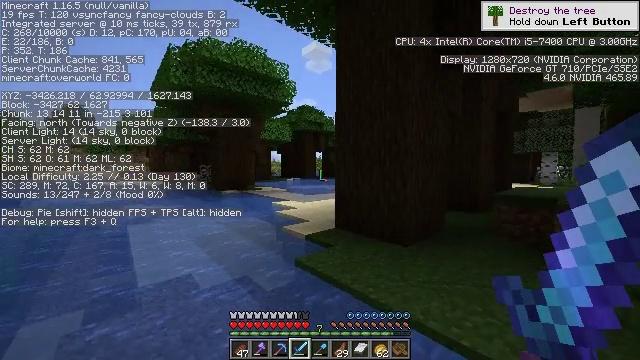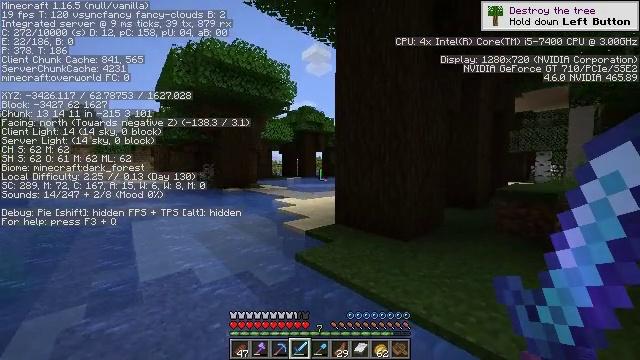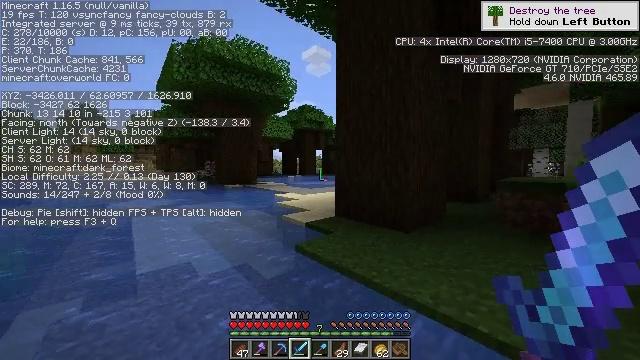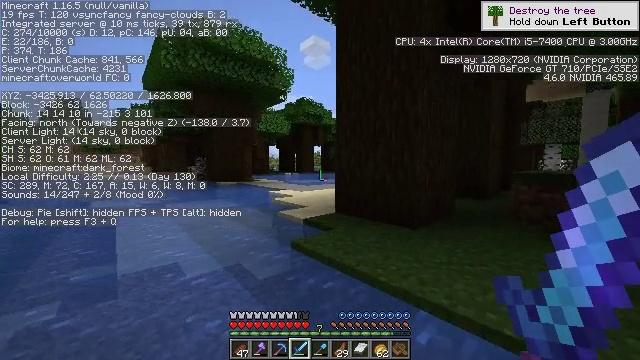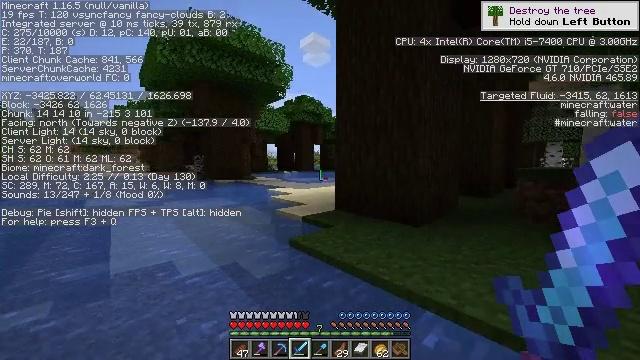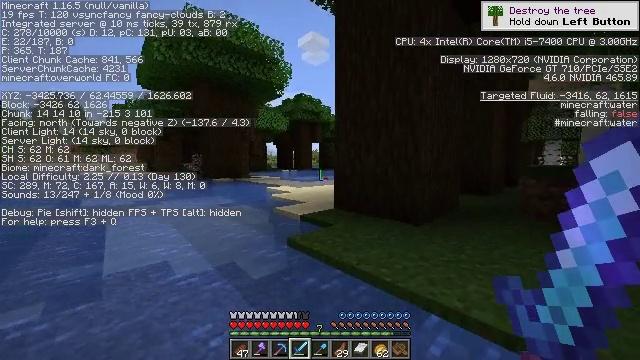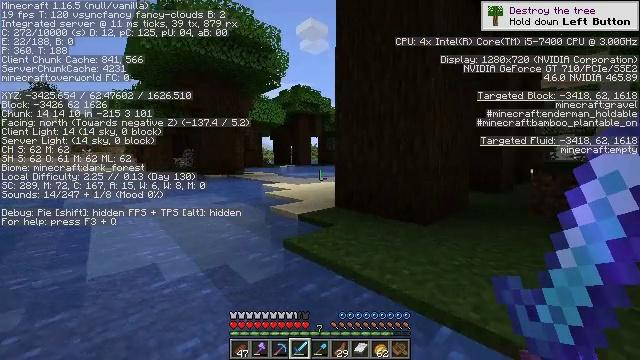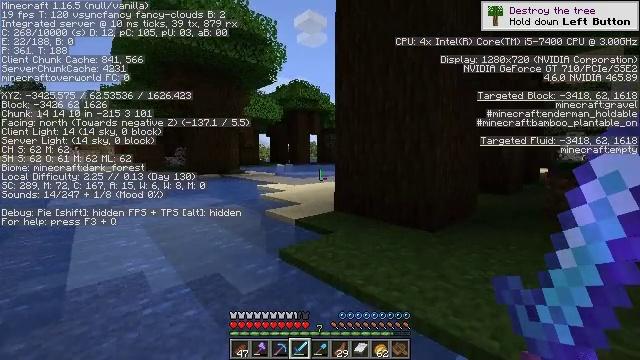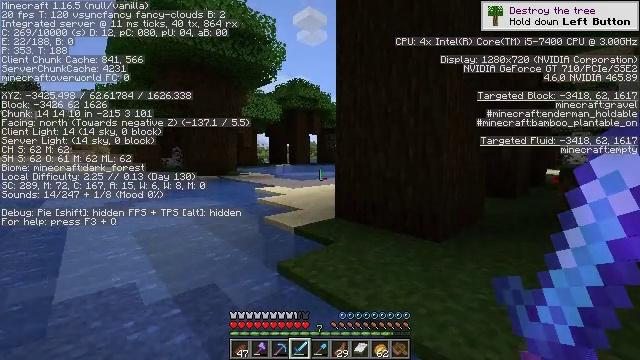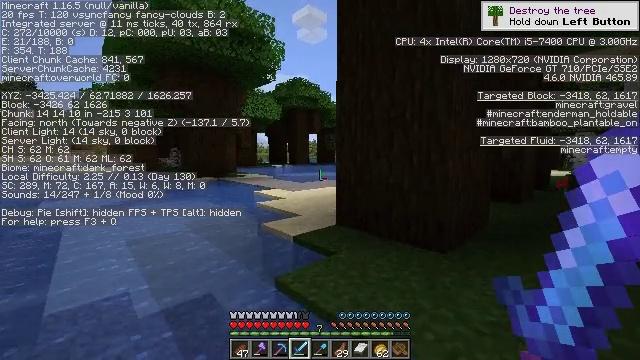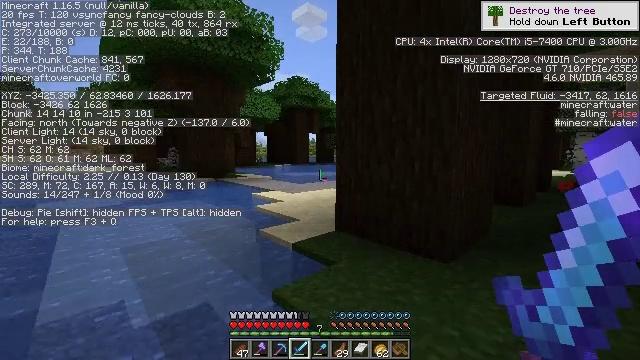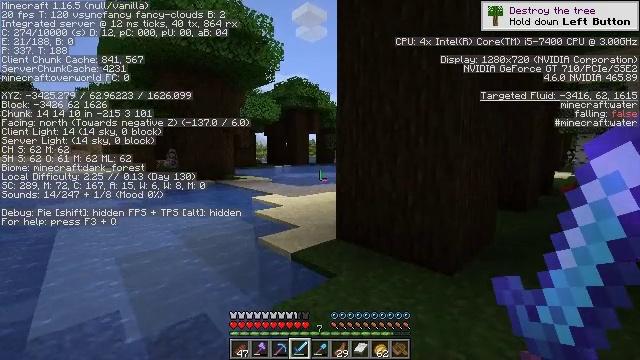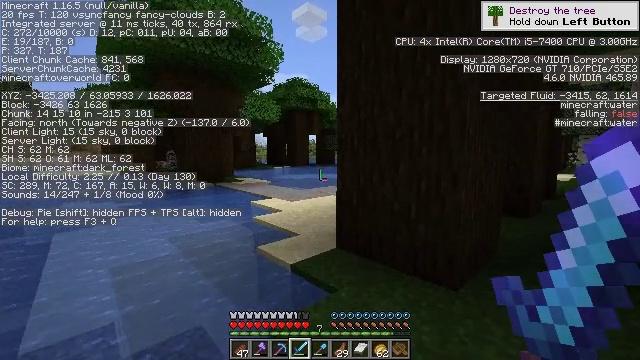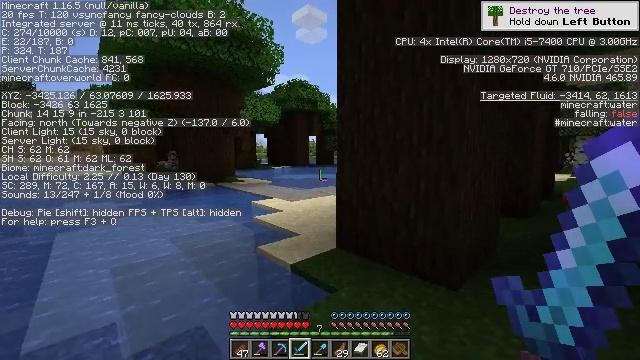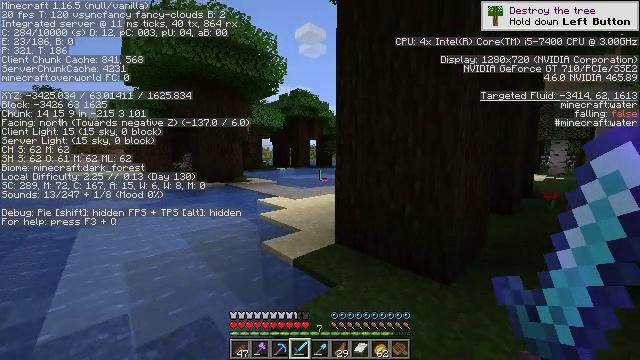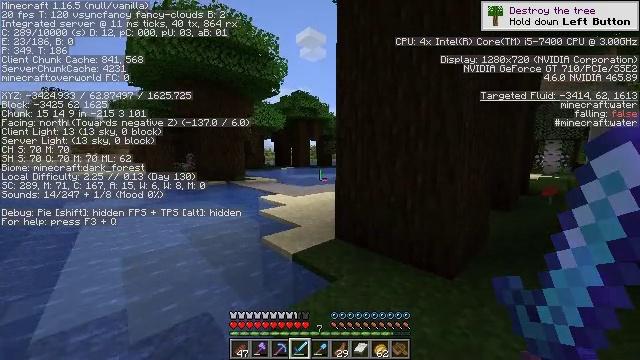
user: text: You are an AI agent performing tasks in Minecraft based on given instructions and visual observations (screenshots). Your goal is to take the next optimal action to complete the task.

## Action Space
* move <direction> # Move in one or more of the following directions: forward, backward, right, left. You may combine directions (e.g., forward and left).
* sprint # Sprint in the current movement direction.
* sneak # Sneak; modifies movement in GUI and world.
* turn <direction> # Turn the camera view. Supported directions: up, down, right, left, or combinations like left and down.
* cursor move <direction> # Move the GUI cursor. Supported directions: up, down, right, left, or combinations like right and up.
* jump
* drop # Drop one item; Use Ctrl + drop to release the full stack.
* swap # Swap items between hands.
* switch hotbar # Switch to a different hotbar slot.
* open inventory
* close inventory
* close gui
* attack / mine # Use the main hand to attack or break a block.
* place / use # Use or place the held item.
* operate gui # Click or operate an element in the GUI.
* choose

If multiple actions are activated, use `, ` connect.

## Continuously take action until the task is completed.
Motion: motion action
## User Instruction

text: Kill mobs.
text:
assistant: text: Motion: move forward, sprint, jump
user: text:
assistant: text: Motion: move forward, sprint, jump
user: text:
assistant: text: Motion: move forward, sprint, jump
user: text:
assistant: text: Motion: move forward, sprint, jump
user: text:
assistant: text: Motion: move forward, sprint, jump
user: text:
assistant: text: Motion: move forward, sprint, jump
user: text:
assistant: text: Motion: move forward, sprint, jump
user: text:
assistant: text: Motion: move forward, sprint, jump
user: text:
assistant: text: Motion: move forward, sprint, jump
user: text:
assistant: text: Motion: move forward, sprint, jump
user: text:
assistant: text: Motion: move forward, sprint, jump
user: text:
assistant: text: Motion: move forward, sprint, jump
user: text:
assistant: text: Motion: move forward, sprint, jump
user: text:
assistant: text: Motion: move forward, sprint, jump
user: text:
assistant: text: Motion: move forward, sprint, jump
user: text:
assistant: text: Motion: move forward, sprint, jump
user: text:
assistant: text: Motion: move forward, sprint, jump
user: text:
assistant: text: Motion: move forward, sprint, jump
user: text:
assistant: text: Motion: move forward, sprint, jump
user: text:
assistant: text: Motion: move forward, sprint, jump
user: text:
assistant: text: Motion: move forward, sprint, jump
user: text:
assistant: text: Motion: move forward, sprint, jump
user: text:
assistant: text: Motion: move forward, sprint, jump
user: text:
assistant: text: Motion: move forward, sprint, jump
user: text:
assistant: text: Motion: move forward, sprint, jump
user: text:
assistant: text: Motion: move forward, sprint, jump
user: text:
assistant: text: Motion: move forward, sprint, jump
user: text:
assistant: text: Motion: move forward, sprint, jump
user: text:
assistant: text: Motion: move forward, sprint, jump
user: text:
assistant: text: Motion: move forward, sprint, turn left, jump